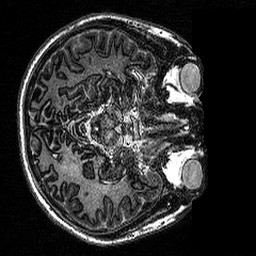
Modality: MP2RAGE
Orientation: axial
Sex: male
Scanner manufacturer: siemens
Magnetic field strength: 3 T
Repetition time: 5 s
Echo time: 0.00292 s